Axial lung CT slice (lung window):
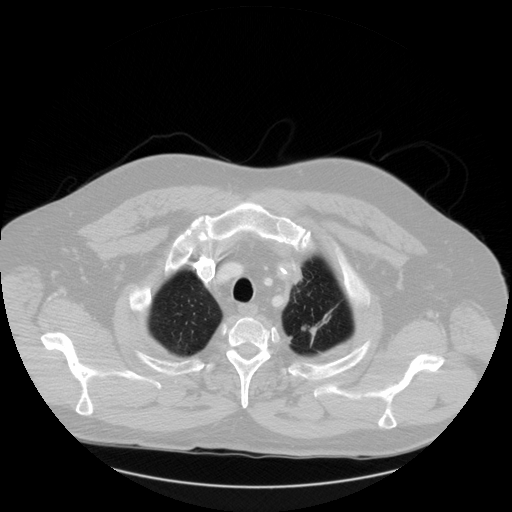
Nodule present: no